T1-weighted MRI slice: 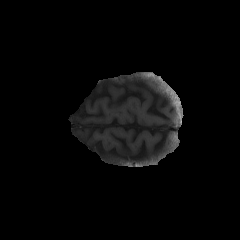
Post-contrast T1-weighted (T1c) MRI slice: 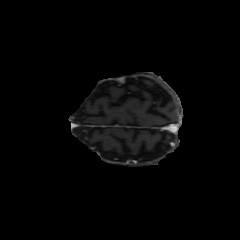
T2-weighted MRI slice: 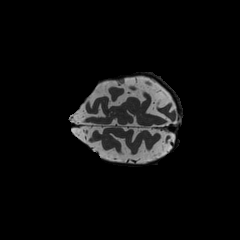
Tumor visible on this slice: no